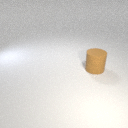
large brown rubber cylinder